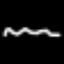
Label: squiggle